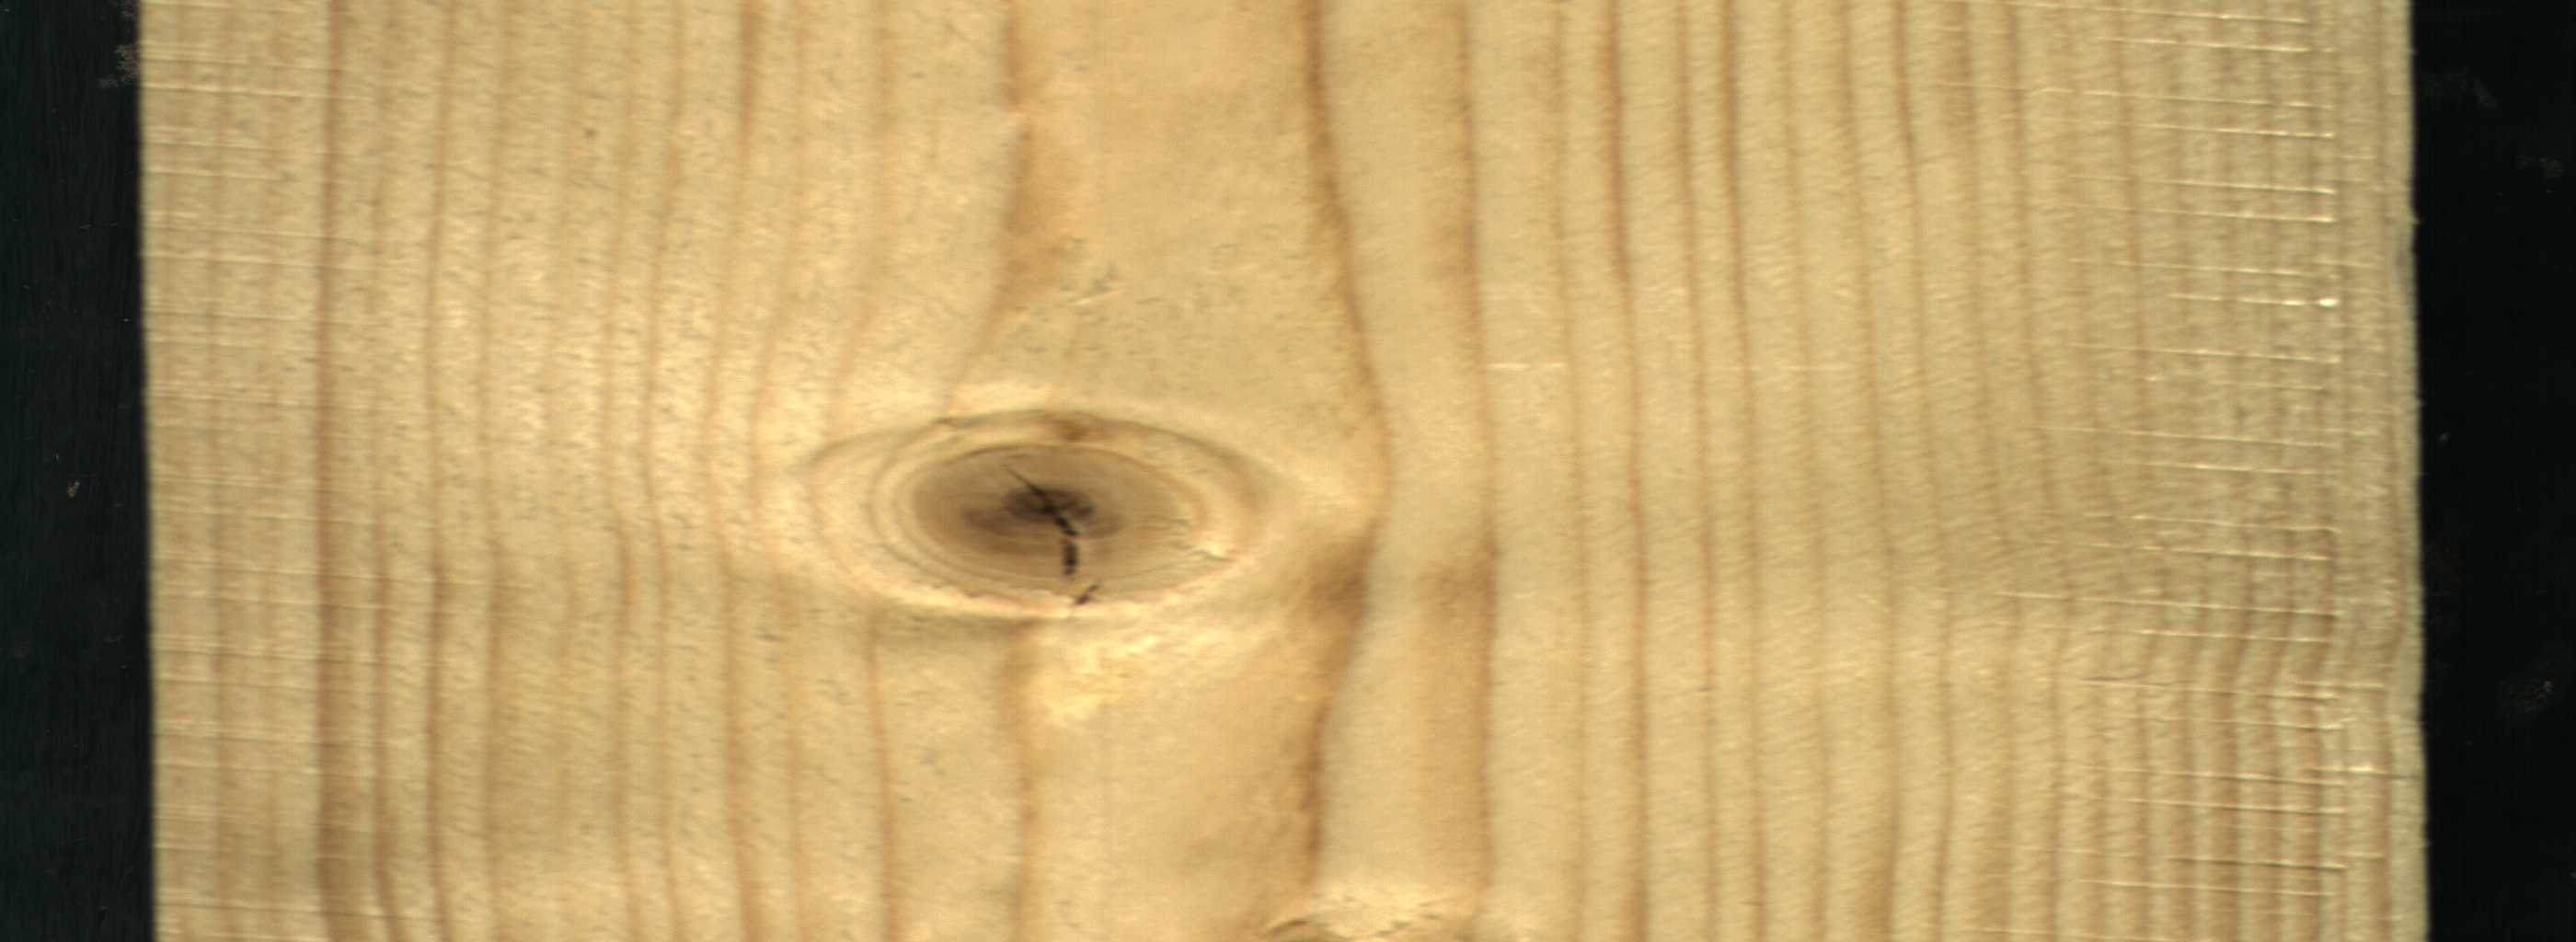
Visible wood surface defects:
knot_with_crack